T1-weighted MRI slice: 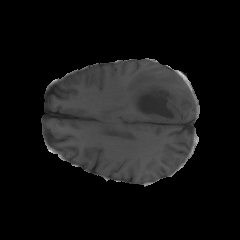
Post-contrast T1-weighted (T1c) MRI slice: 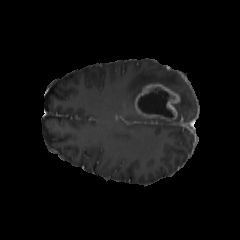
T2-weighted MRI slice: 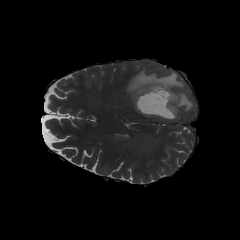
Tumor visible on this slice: yes